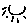
Label: sun